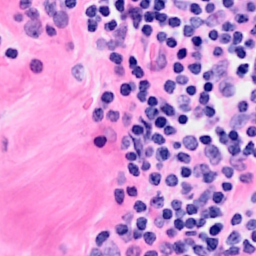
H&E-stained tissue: Breast